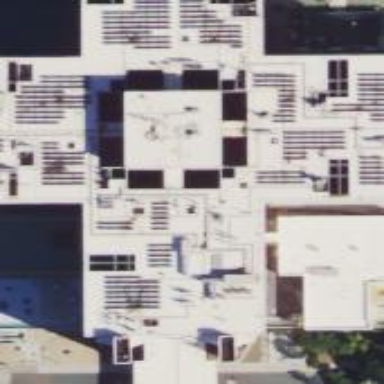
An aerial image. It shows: White roof on building.